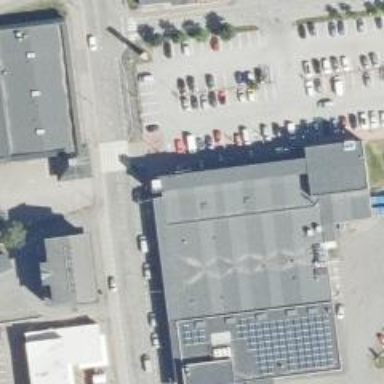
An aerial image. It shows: Supermarket.